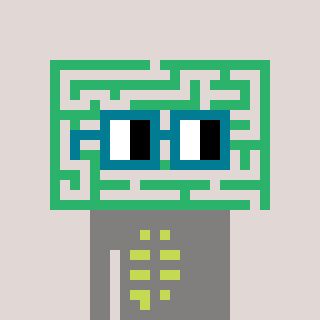
a pixel art character with square dark green glasses, a maze-shaped head and a bluegrey-colored body on a warm background